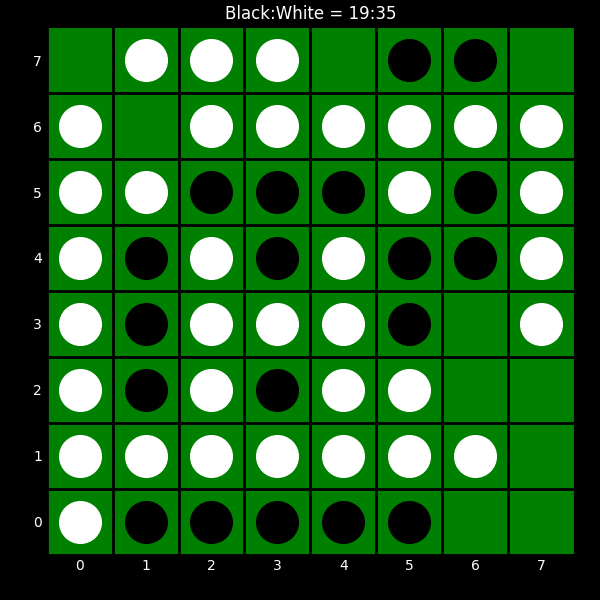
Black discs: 19
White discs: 35